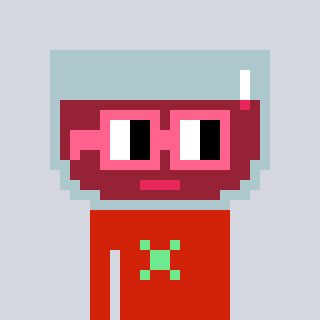
a pixel art character with square pink glasses, a wine-shaped head and a red-colored body on a cool background